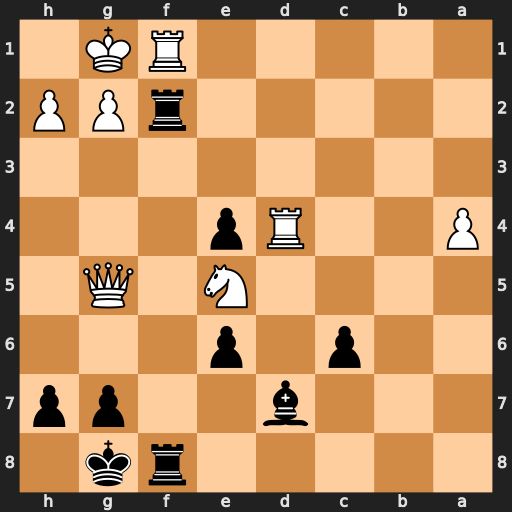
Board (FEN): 5rk1/3b2pp/2p1p3/4N1Q1/P2Rp3/8/5rPP/5RK1
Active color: b
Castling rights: -
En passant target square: -
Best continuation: Rxf1#